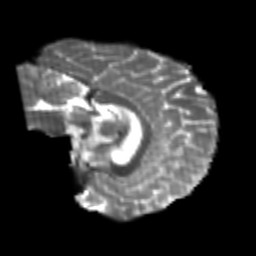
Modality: T2w
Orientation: sagittal
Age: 26
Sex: female
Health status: healthy
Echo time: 0.074 s